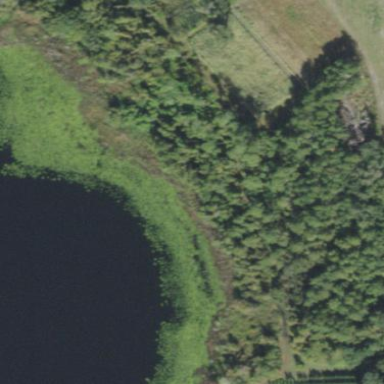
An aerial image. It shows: Marshy wetland area.